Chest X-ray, AP view. Patient: 43 years old, sex M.
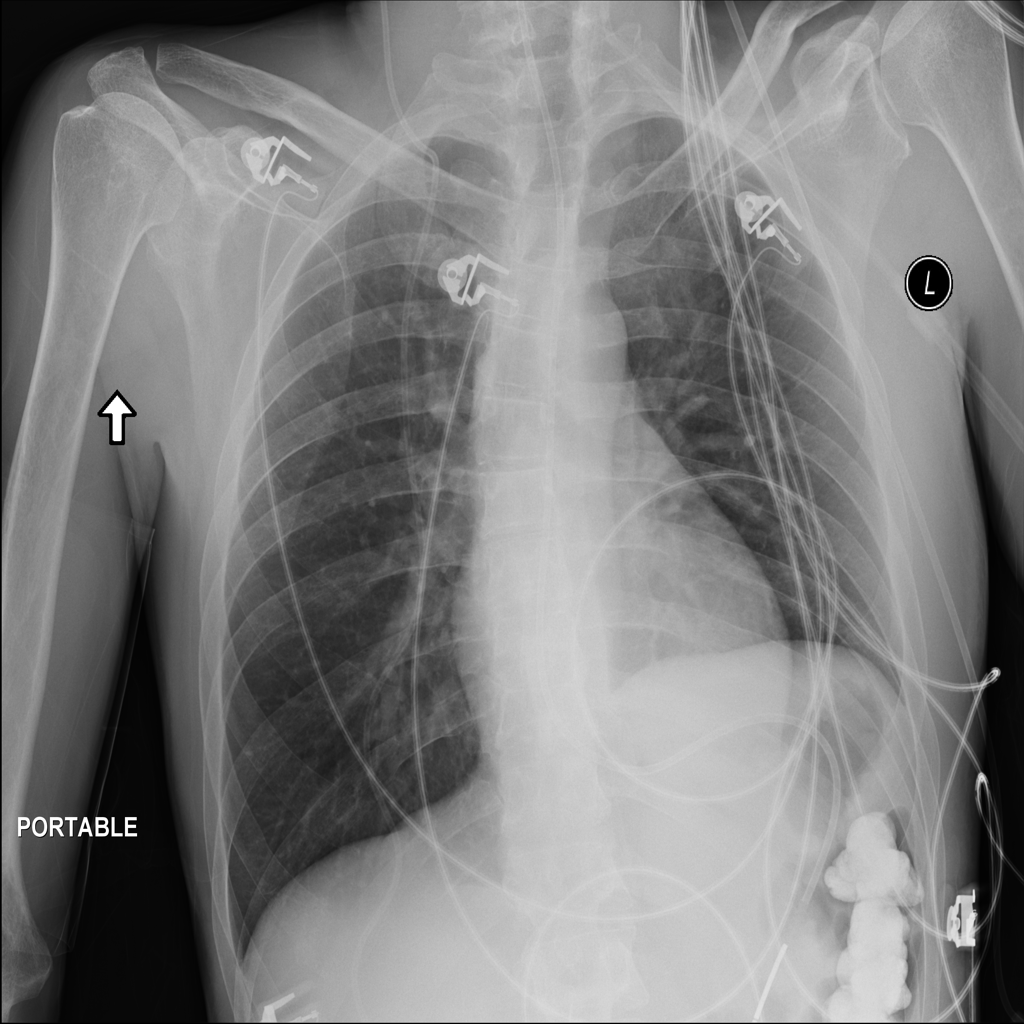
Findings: Atelectasis, Pleural_Thickening